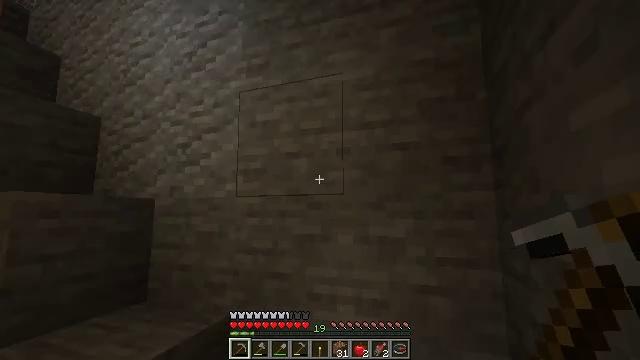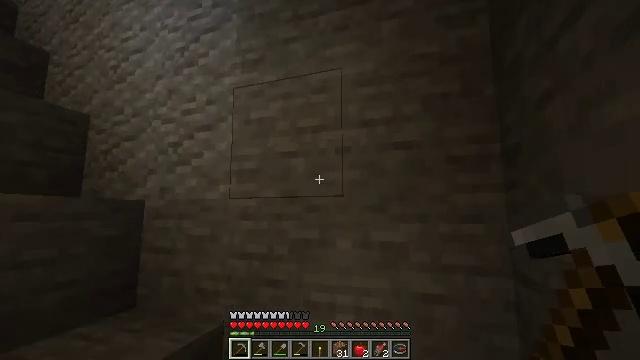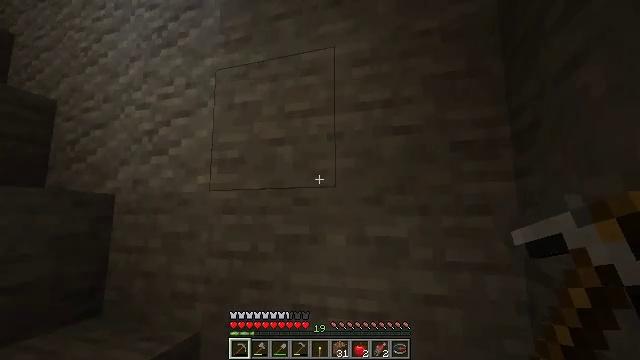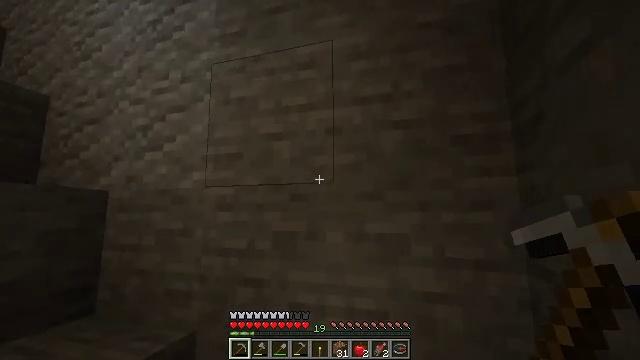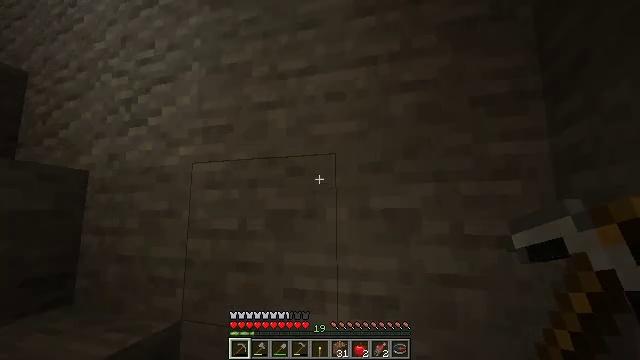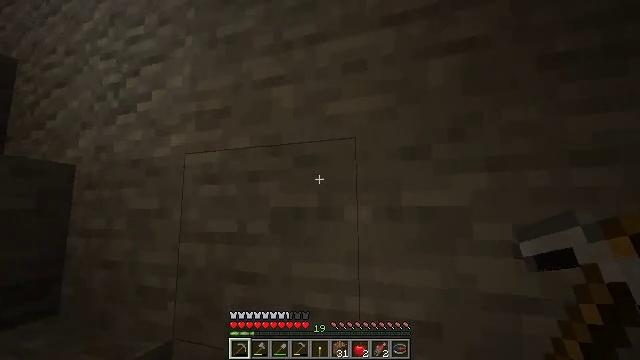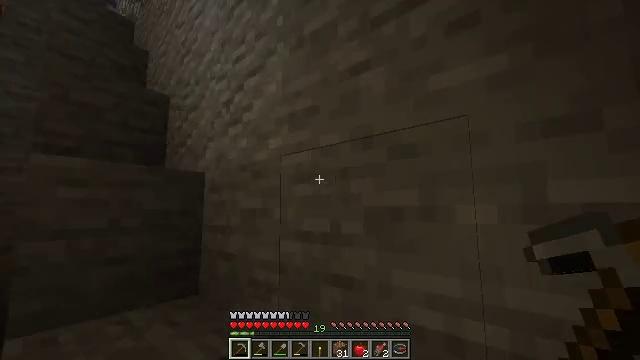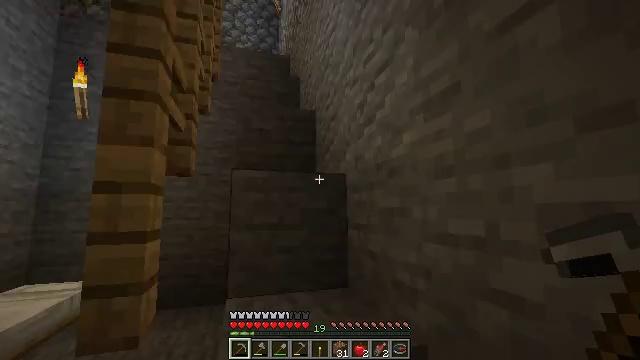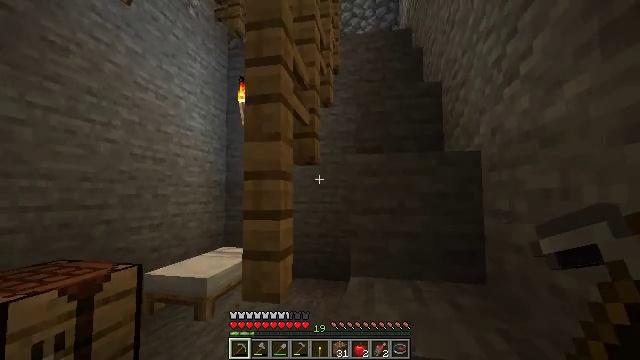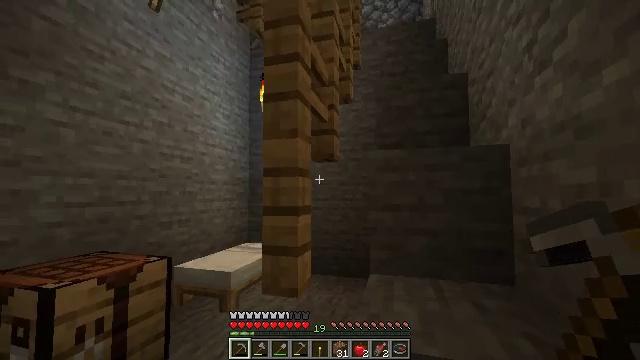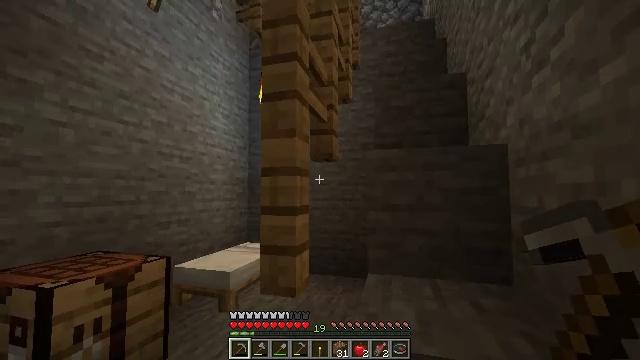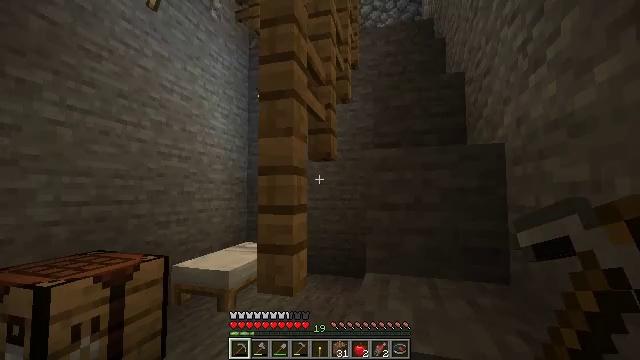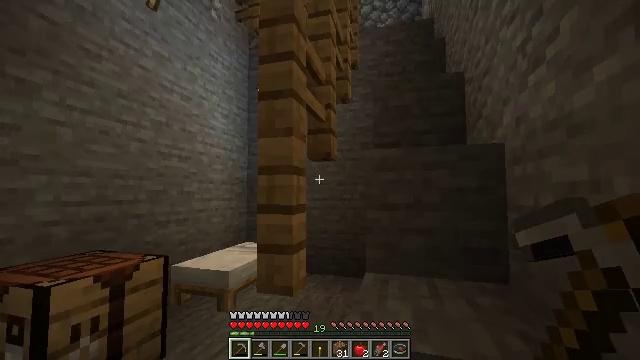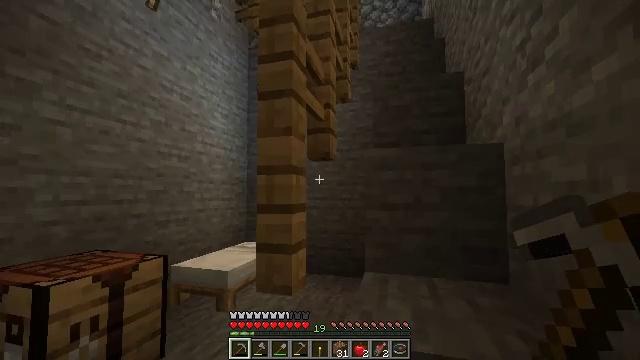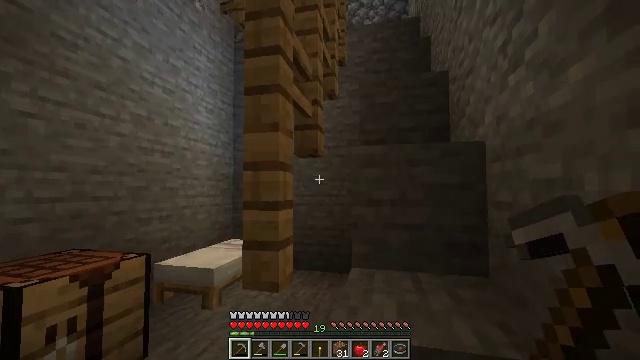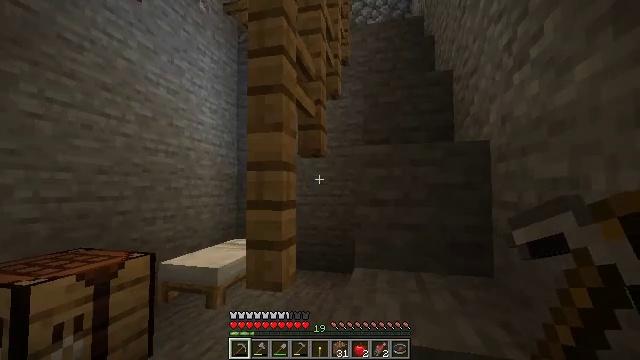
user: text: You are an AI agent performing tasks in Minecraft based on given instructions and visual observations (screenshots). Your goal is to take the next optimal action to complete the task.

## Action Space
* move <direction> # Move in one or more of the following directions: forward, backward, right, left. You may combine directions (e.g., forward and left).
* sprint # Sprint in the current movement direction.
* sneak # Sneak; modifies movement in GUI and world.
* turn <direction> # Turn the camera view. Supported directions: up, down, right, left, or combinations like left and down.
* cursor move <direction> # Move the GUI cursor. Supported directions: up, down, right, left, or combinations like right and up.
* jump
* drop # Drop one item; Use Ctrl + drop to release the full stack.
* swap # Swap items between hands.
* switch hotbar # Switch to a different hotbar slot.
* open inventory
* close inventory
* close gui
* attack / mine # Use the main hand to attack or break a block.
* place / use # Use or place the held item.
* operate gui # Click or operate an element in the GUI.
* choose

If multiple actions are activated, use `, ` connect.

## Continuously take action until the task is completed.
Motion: motion action
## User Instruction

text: Harvest wheat from the field.
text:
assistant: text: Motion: move forward
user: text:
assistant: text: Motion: move forward, turn right
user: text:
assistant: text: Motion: move forward
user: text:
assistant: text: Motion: move forward
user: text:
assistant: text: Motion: move forward, turn left
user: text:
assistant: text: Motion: turn left
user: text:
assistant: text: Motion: turn left
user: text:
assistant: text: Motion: turn left and down
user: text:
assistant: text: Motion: turn left
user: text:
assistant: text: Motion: no_op
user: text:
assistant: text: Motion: no_op
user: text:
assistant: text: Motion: no_op
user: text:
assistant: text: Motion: no_op
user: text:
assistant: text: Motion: turn right
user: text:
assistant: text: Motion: no_op
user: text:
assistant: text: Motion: turn left
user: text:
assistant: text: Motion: turn left
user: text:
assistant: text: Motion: turn left
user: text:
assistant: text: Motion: turn left
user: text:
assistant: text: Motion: turn left and down
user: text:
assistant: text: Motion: turn left and down
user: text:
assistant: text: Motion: turn left and down
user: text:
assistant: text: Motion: turn down
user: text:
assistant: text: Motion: turn down
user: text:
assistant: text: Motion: turn right and down
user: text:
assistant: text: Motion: turn down
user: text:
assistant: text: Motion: turn down
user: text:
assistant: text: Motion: no_op
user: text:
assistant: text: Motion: no_op
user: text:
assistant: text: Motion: no_op